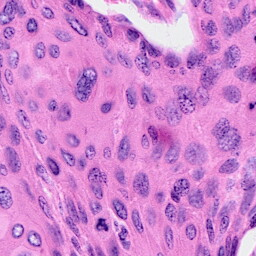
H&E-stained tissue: Cervix